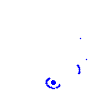
Particle: pion